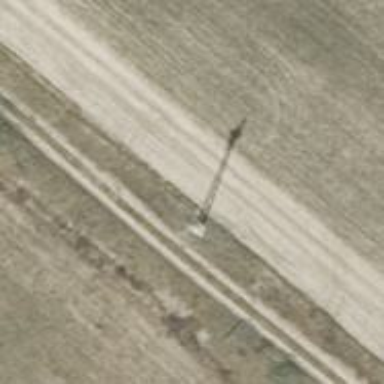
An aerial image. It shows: Power pole.